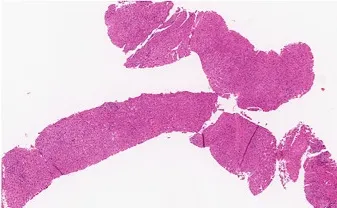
(A) Pathology of the liver tissue: HE staining (X40).
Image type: pathology (h&e)